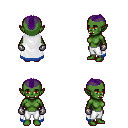
a pixel art fantasy rpg character, female body template, orc, green skin, white trimmed cape, white pants, purple short mohawk hairstyle, metal gloves, four views (front, back, left, right), 2x2 character sprite sheet, small pixel art, hard edges, no anti-aliasing